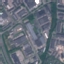
Land use / land cover: Industrial